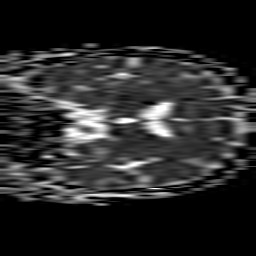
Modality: ADC
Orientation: coronal
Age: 62
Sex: female
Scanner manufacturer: philips
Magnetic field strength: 1.5 T
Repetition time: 3.403 s
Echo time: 0.09411 s